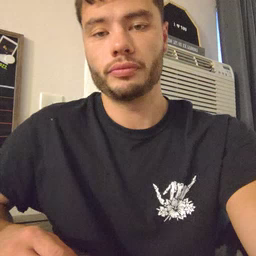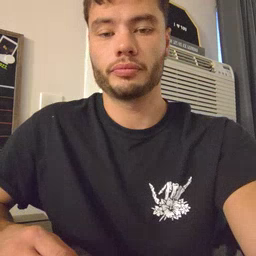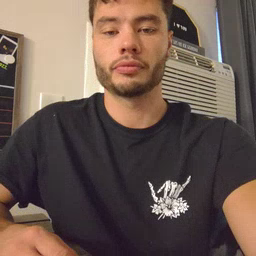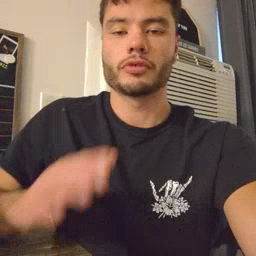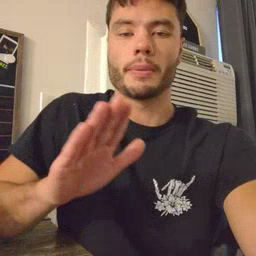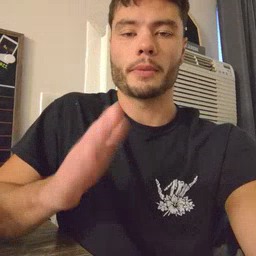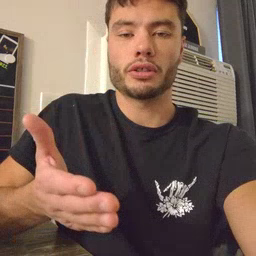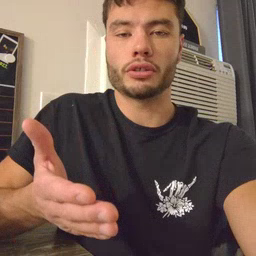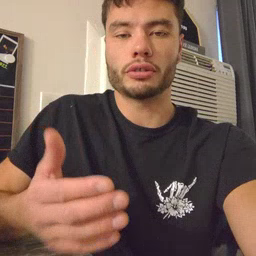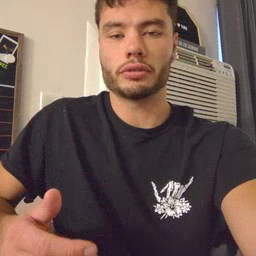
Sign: book